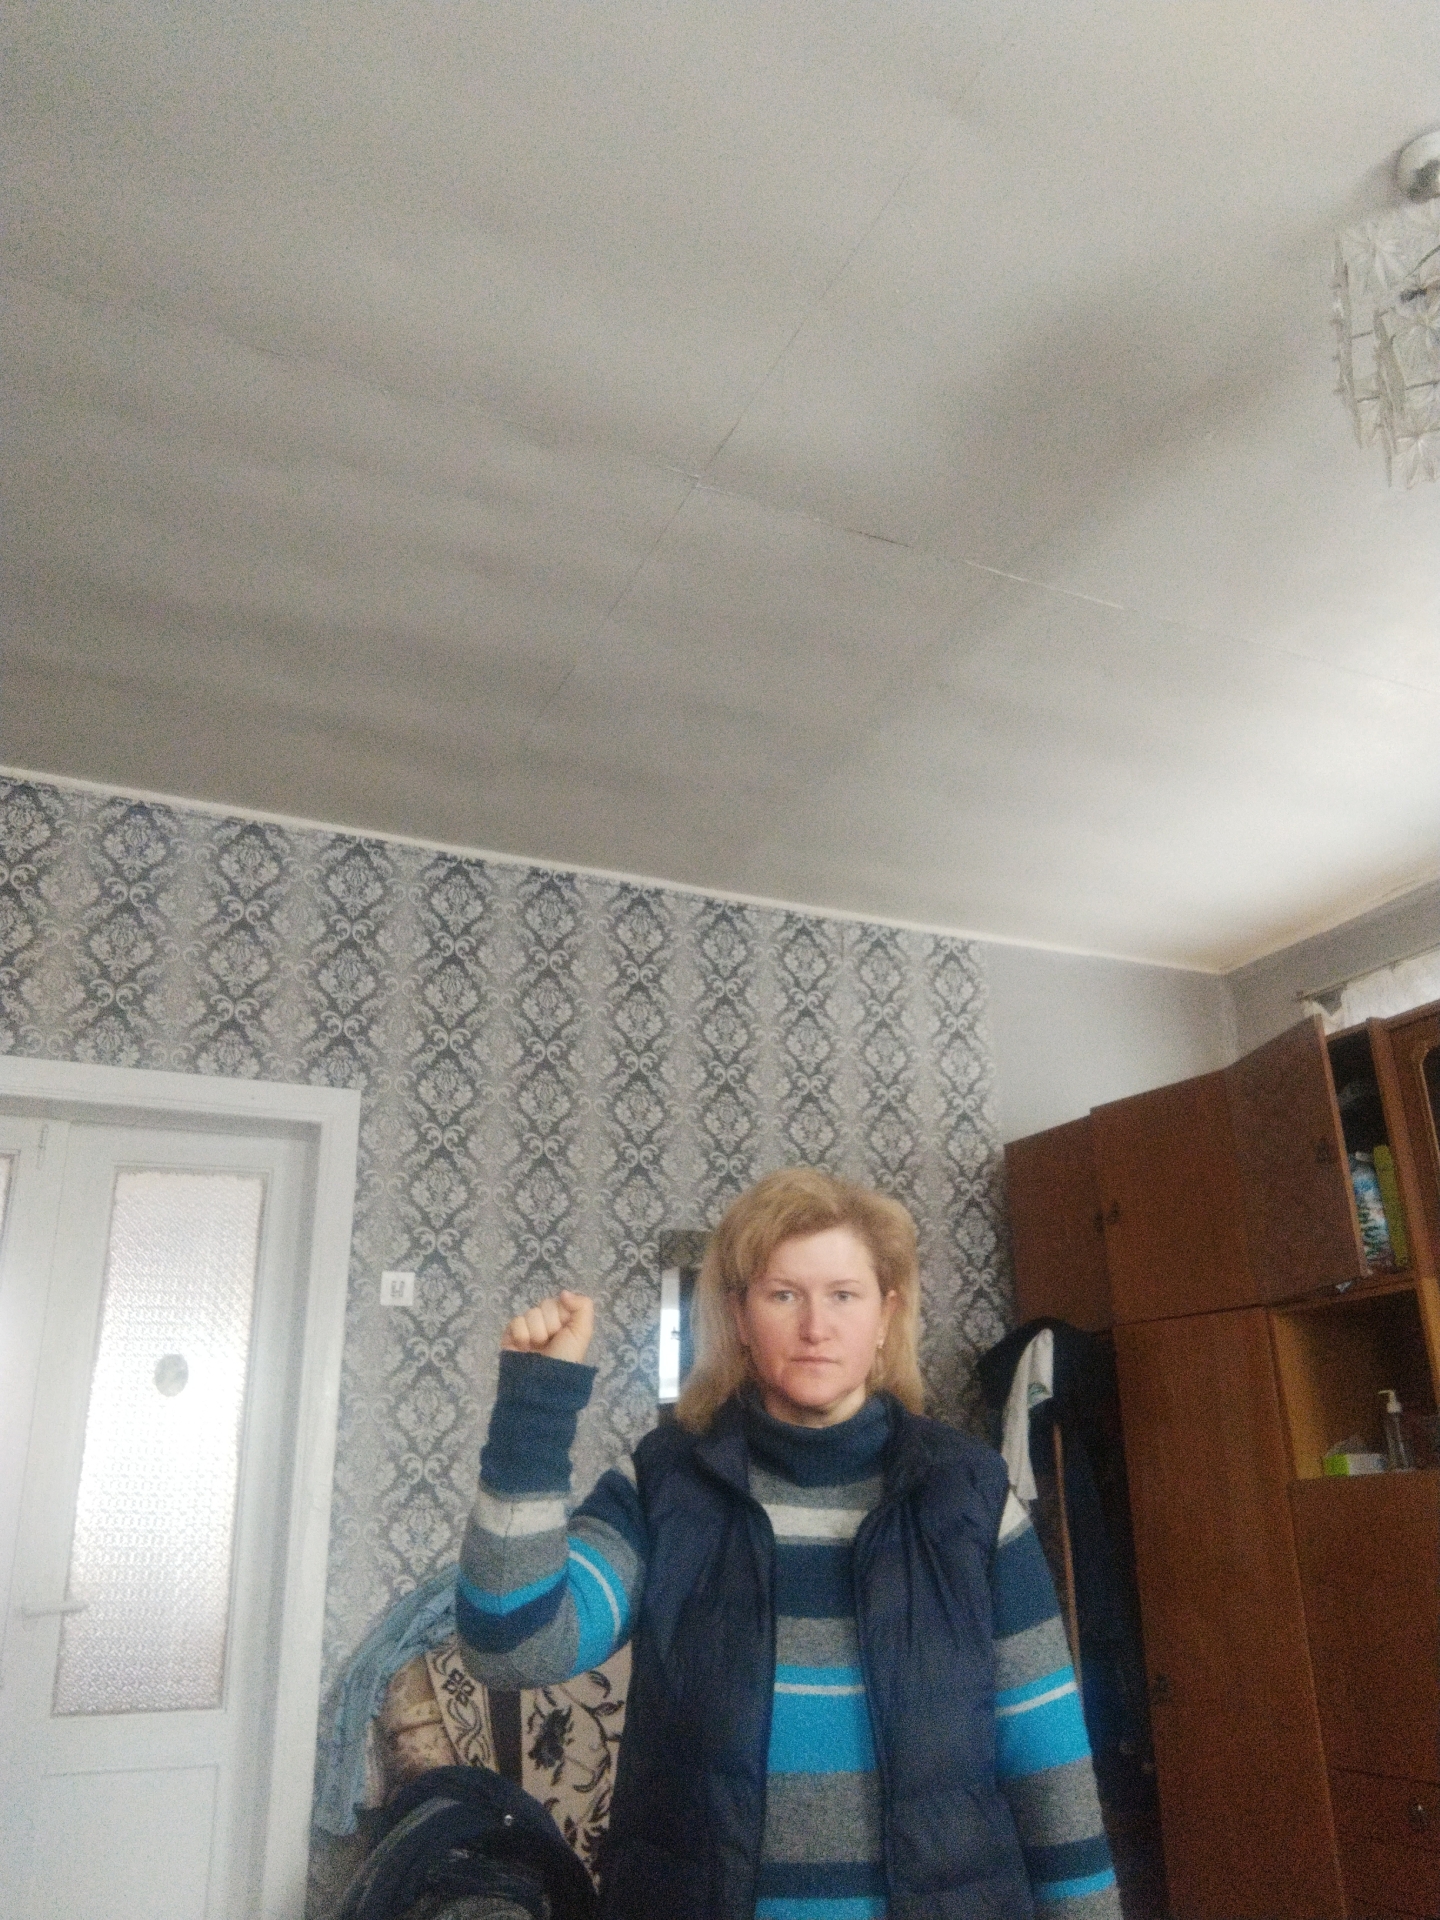
Label: noise